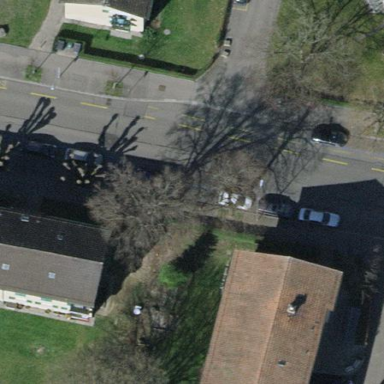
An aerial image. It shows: Parking lane for vehicles.